Question: I have installed quicktabs module and configured it. When I try to implement it using mini-panel, it gives me an error(Please see the attachments).

I have tried various methods which I found on Google and Drupal, but couldn't solve my problem.
When I looked in Error Logs, I found this.
<URL>
Any help would be appreciated.
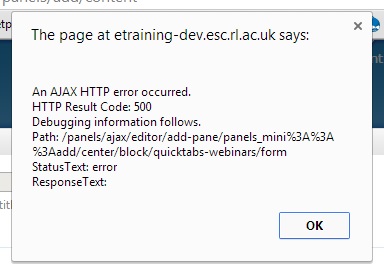
Answer: I have solved this issue.
I figured out that the reason of that error was ctools module. I read somewhere that they have fixed this problem in their latest dev release. So I uninstalled the recommended 7.3 version and installed the 7.1 dev version and it solved this issue.
Thanks